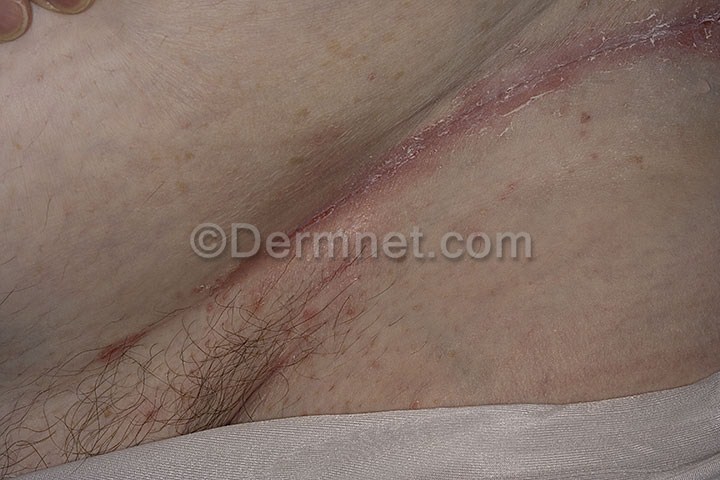
Disease: Tinea Ringworm Candidiasis and other Fungal Infections